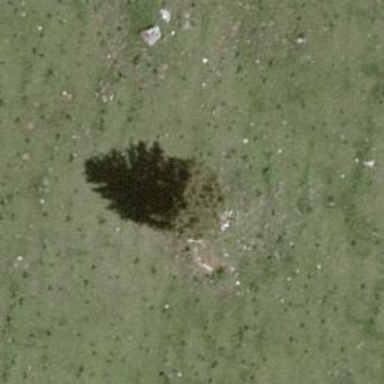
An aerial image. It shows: Beautiful tree in nature.